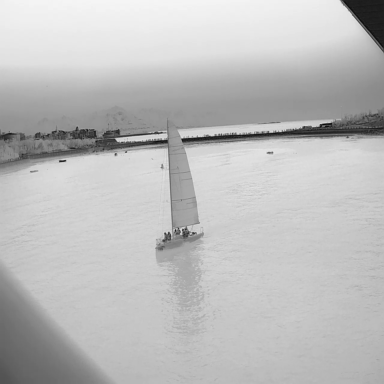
There is a sailboat in the infrared image.